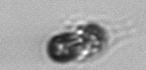
Label: Mesodinium